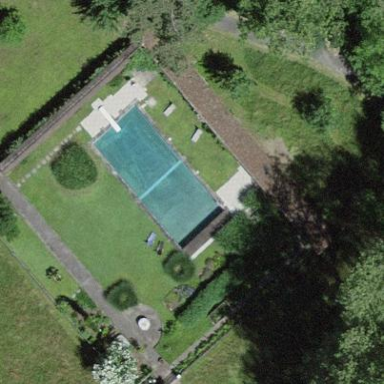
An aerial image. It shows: Swimming pool located in leisure land.